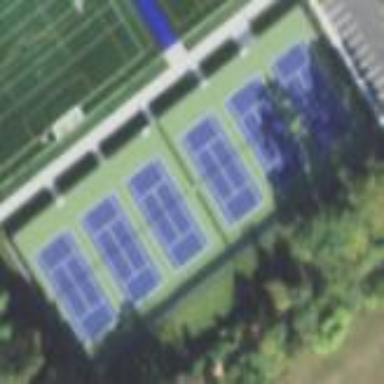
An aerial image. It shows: Tennis court on pitch.